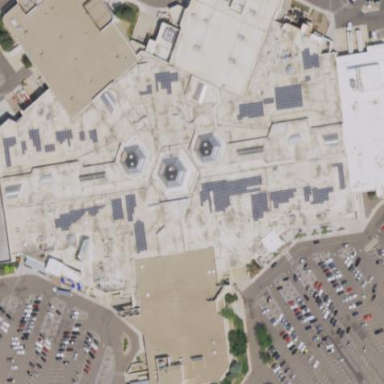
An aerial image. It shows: Retail building.